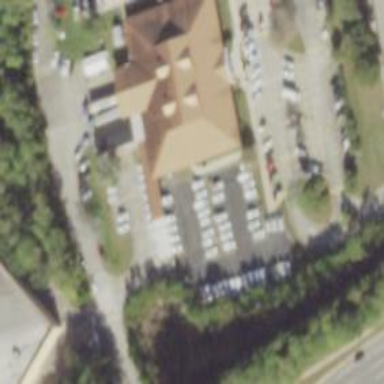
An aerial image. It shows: Building serving as post office.